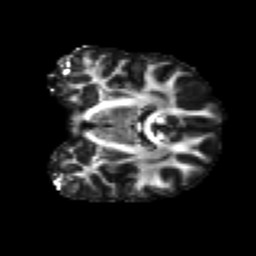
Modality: FA
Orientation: coronal
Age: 28
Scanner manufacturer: siemens
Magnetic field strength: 3 T
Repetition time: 4.52 s
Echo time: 0.084 s